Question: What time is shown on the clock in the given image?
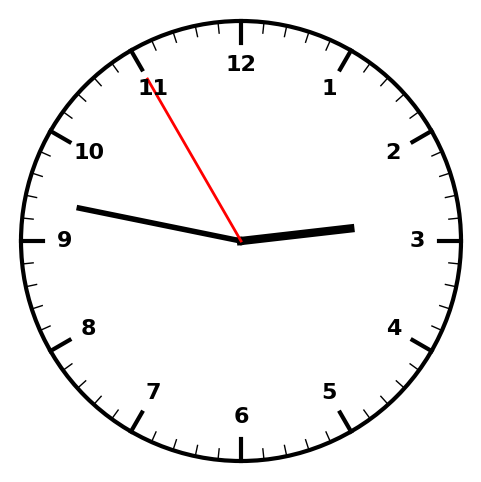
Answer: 02:46:55